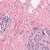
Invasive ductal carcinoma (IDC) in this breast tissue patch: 1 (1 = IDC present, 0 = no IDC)